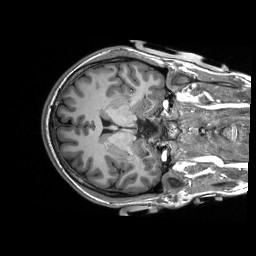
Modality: T1w
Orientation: axial